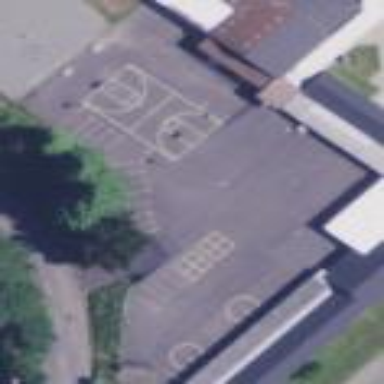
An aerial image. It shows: Schoolyard designated as leisure land.